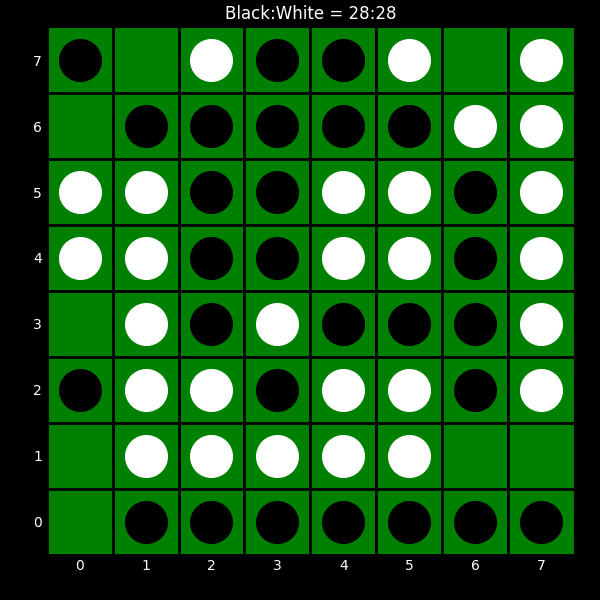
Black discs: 28
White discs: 28